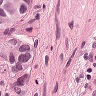
Metastatic tissue present: yes